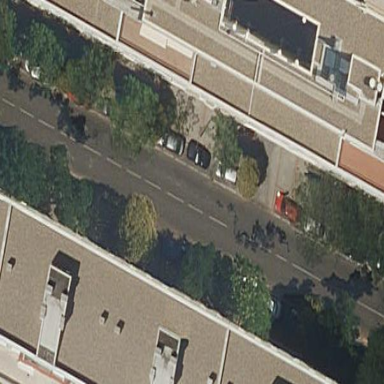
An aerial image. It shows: Street-side parking area.